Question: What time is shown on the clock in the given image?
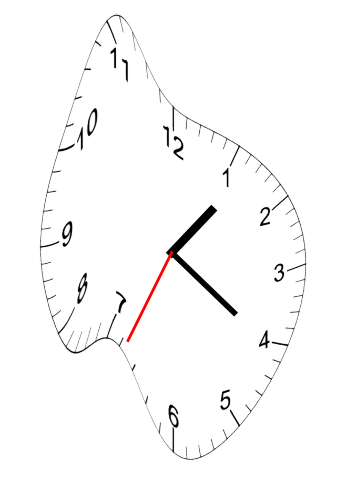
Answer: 01:20:34